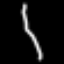
Label: line